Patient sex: M
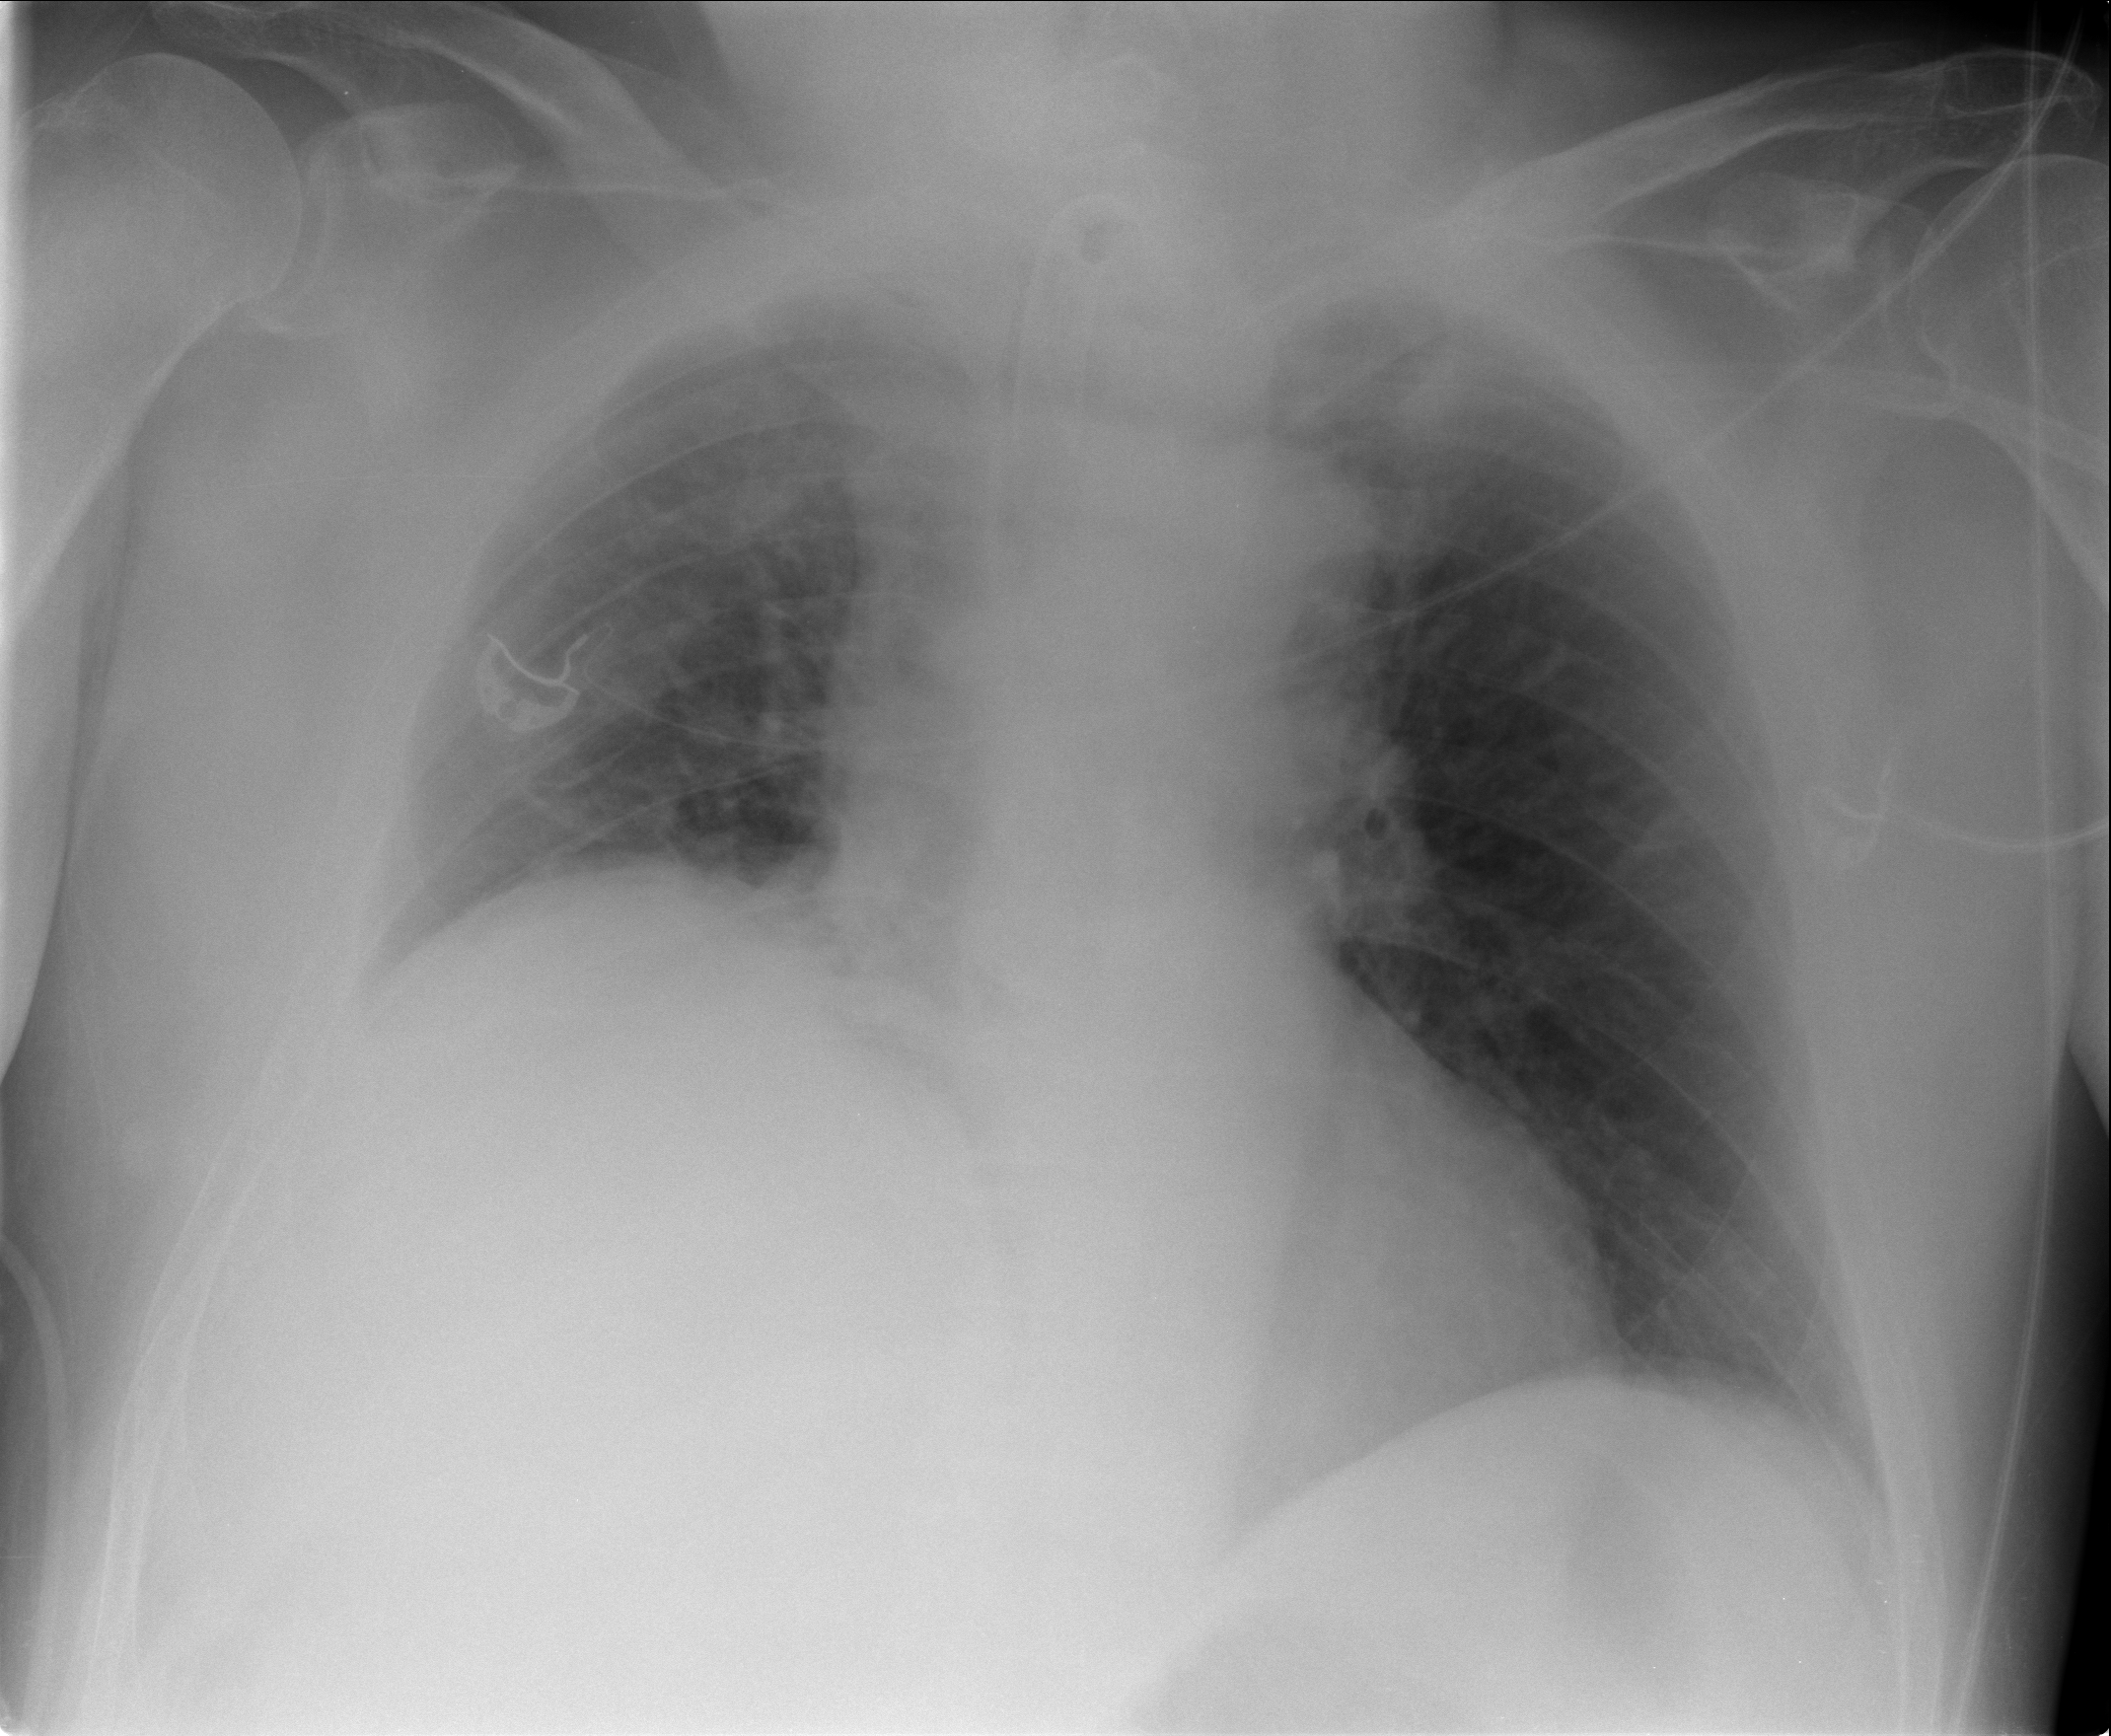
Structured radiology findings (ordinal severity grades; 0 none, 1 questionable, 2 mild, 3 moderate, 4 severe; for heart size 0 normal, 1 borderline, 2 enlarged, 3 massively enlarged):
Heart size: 1
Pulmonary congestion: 2
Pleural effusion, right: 2
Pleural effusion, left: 0
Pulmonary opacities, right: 2
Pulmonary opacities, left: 2
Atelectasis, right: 3
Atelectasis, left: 2